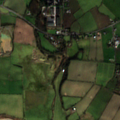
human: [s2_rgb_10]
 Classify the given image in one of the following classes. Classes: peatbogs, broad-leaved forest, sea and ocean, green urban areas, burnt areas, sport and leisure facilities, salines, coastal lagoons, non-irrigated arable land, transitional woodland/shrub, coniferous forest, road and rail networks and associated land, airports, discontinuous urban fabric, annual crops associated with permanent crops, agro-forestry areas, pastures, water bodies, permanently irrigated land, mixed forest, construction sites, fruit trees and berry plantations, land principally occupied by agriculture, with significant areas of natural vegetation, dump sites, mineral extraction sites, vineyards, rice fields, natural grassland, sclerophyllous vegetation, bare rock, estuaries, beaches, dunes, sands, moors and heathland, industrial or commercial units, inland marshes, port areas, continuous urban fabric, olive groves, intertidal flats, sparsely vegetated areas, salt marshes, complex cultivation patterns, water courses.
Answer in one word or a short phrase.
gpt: mineral extraction sites, non-irrigated arable land, pastures, sea and ocean